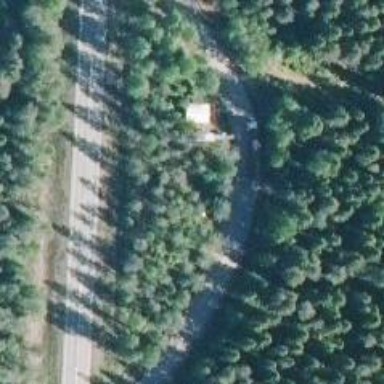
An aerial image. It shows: Rest area along the road.